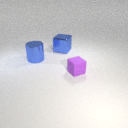
large blue metal cube behind large blue metal cylinder